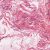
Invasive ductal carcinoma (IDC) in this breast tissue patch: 0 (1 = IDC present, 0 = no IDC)